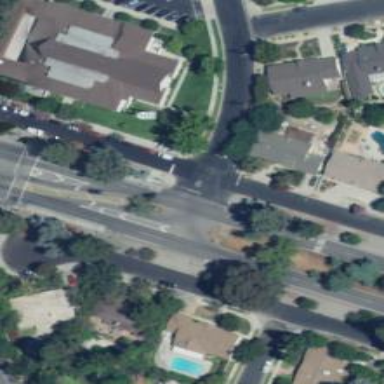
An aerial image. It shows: Road with stop sign.